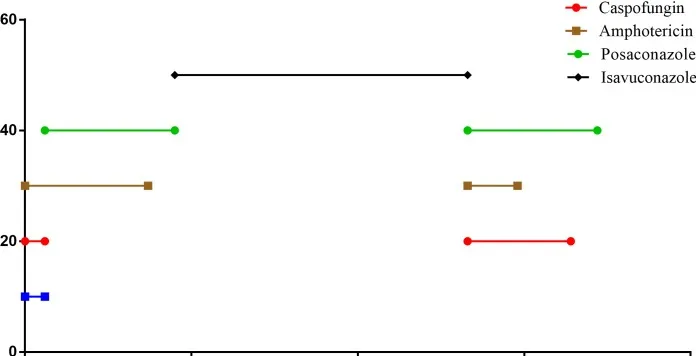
Antifungal therapy after lung transplant. All antifungal drugs received by the patient after lung transplant; the X-axis represents treatment time.
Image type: chart (chart)